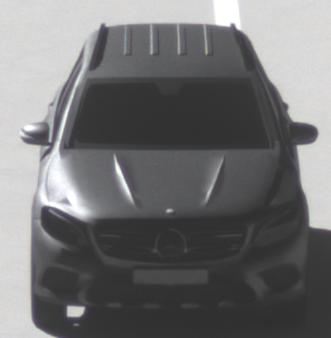
Make: Mercedes-Benz
Model: GLC 250
Detailed model: GLC (253)
Model produced from: 2015/09
Model produced until: 2018/05
Doors: 5
Color: gray
Road condition: dry road
Daytime: morning or afternoon
Contrast: high contrast